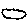
Label: cloud